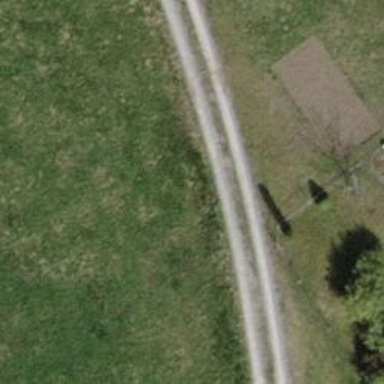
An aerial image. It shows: Driveway with compacted surface.